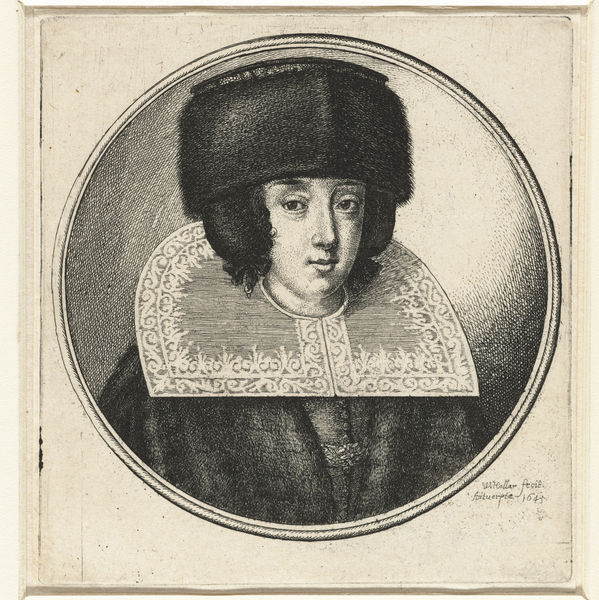
Titel: Vrouw met stijve kanten kraag en bontmuts
Künstler: Wenceslaus Hollar
Standort: Amsterdam
Institution: Rijksmuseum
Schlagwörter: mann, schatten, umhang, weiß, mädchen, frau, haar, hut, kleid, mund, nase, ohrring, schmuck, schwarz, zeichnung, haube, muster, ornament, jung, mütze, augen, gesicht, kleidung, kragen, pelz, spitze, bildnis, halskrause, portrait, porträt, kalt, haare, mantel, adel, kind, brosche, frontal, lippen, locken, seide, kreis, rund, fell, kopfbedeckung, fels, grafik, könig, junge, rüschen, foto, druck, radierung, stich, portrai, pelzhut, medallion, portät, pelzmütze, schwar, nase augen, 1645, umhzang, 1645#